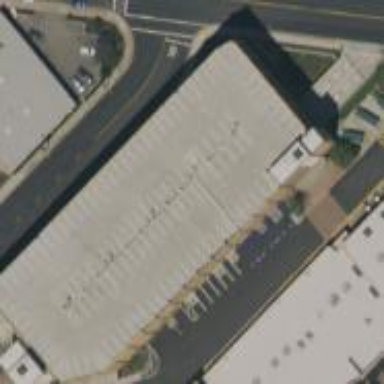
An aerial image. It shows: Retail building.